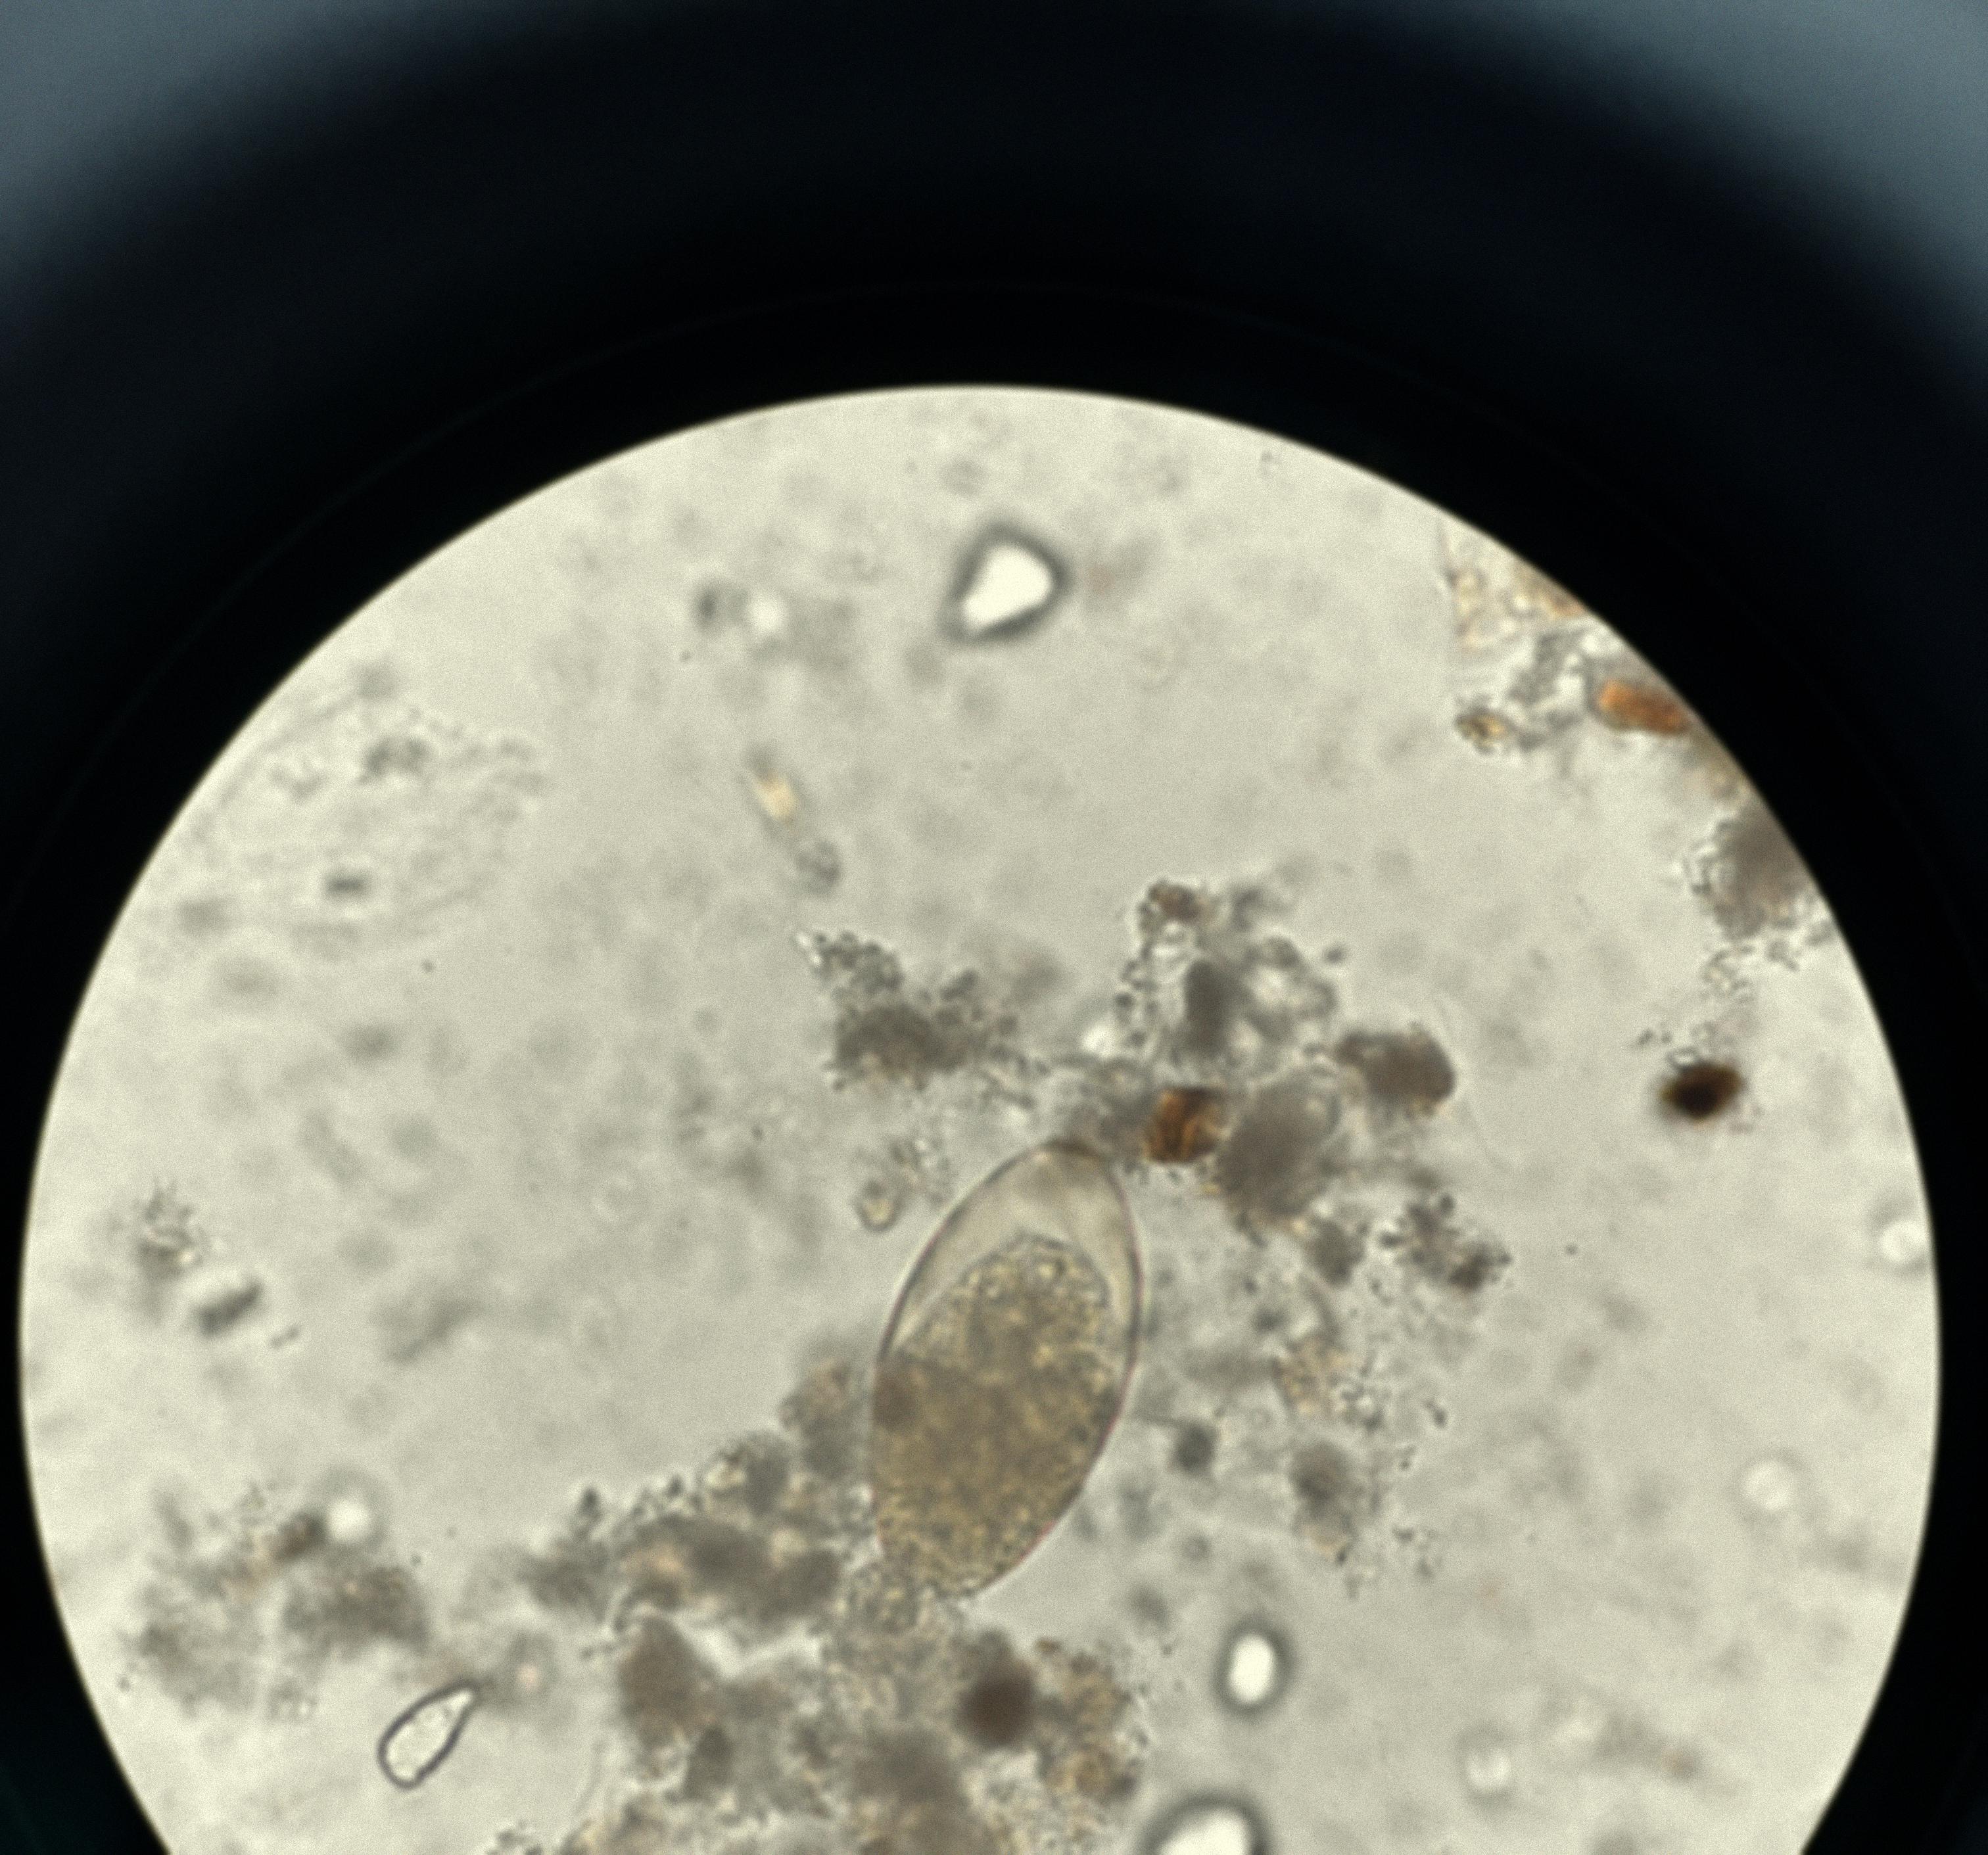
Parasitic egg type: Fasciolopsis buski